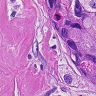
Metastatic tissue present: yes